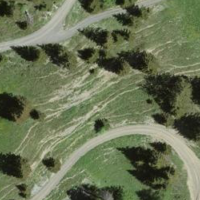
EUNIS habitat code: 23
Species observed at this site:
Saponaria ocymoides